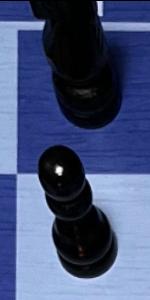
Label: Pawn_Black